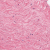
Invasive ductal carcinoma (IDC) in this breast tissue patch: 0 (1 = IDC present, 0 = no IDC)